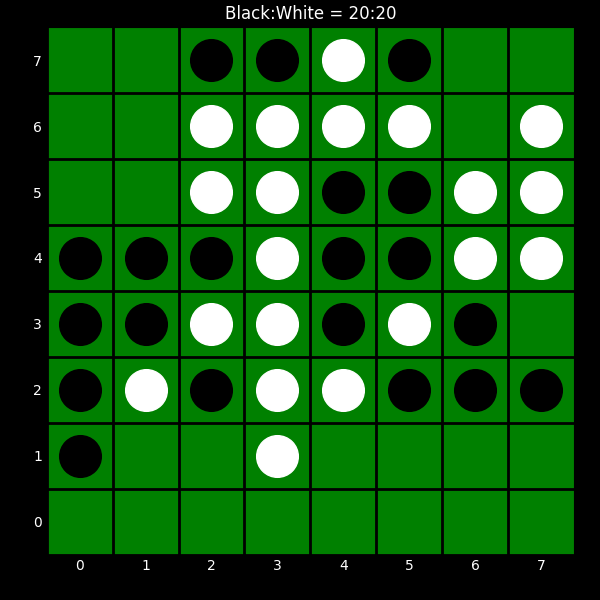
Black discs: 20
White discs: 20